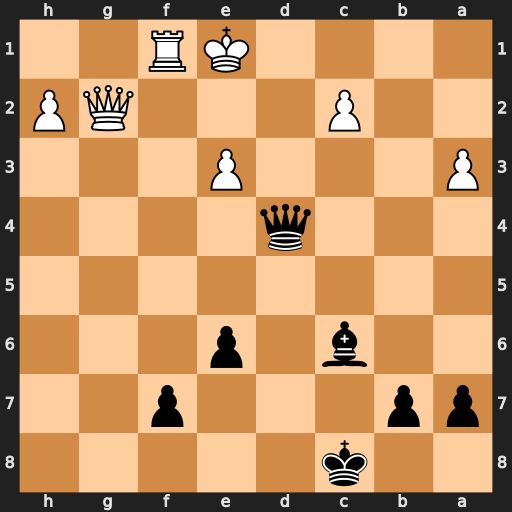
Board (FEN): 2k5/pp3p2/2b1p3/8/3q4/P3P3/2P3QP/4KR2
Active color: b
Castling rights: -
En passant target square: -
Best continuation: Qxe3+ Qe2 Qxe2+ Kxe2 Bb5+ Kf2 Bxf1